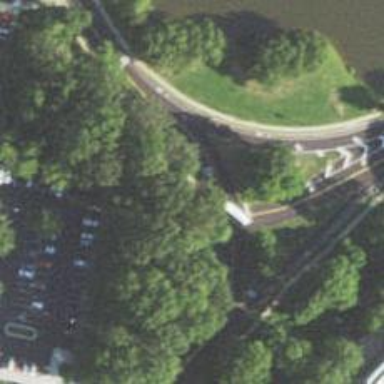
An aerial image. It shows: Shared footway and cycleway.